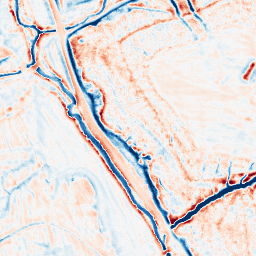
Category: edge_preserving
Decomposition family: bilateral
Decomposition parameters: d: 15
sigma_color: 50
sigma_space: 25
Upsampling method: quartic
Upsampling parameters: scale: 8
Upsampling scale: 8